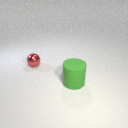
small red metal sphere to the left of large green rubber cylinder